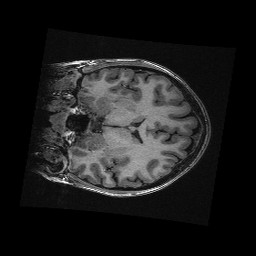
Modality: T1w
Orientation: coronal
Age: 23
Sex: female
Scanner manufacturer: ge
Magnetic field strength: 3 T
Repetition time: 0.008848 s
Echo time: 0.003544 s